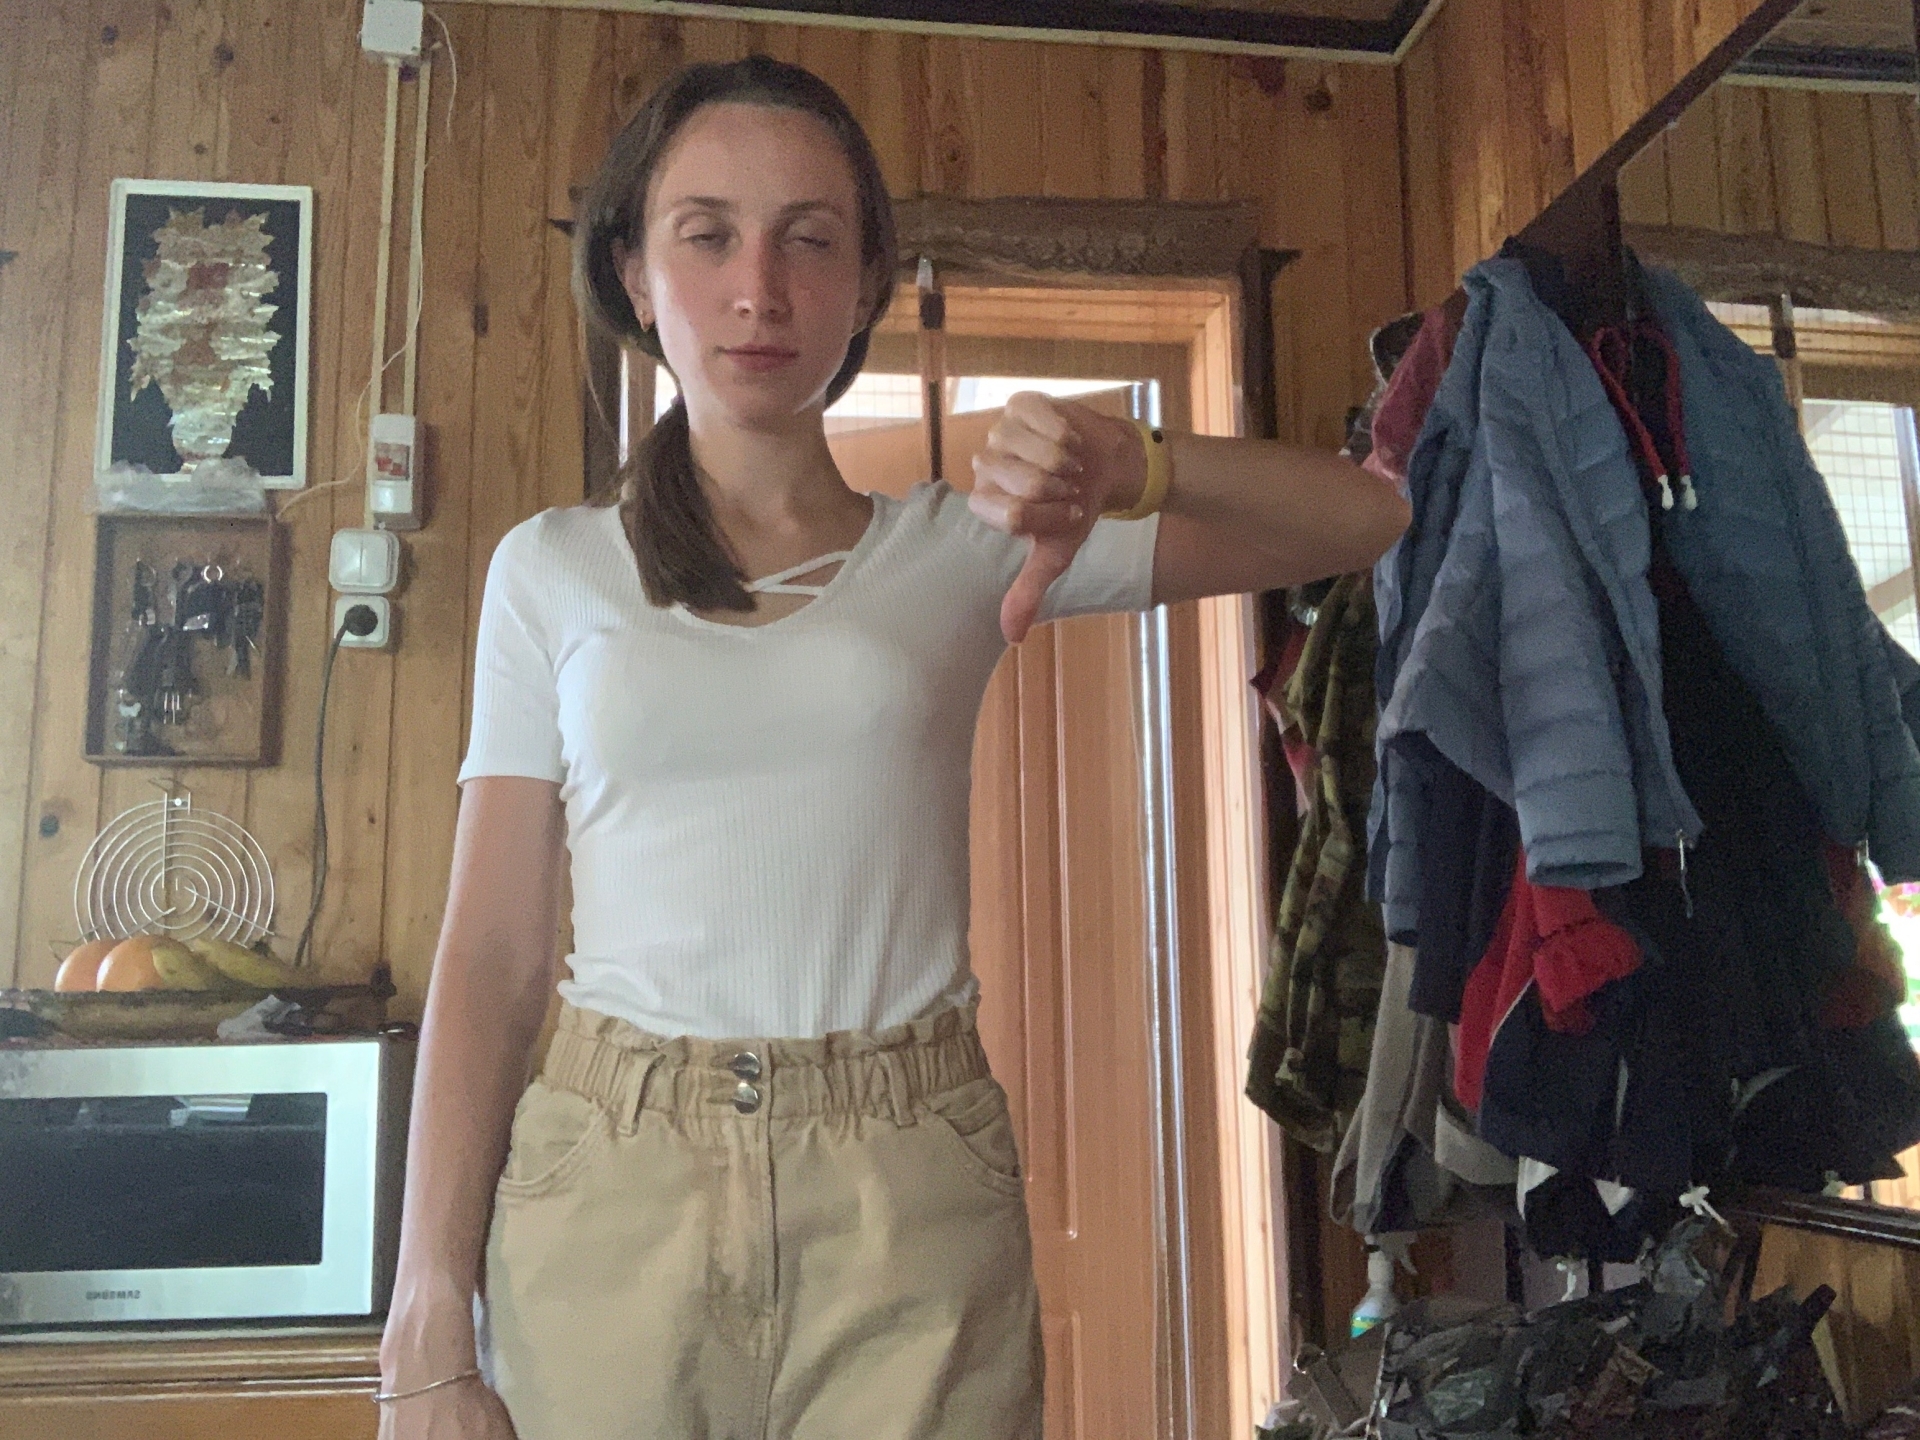
Label: noise